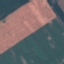
Land use / land cover class: AnnualCrop